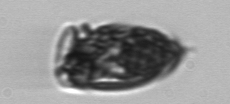
Label: Dinophysis_acuminata